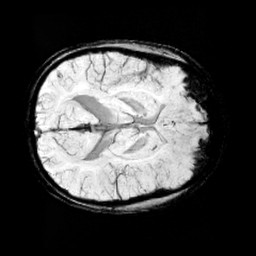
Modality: minIP
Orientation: axial
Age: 13
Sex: female
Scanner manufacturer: siemens
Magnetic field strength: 3 T
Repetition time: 0.027 s
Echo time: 0.02 s